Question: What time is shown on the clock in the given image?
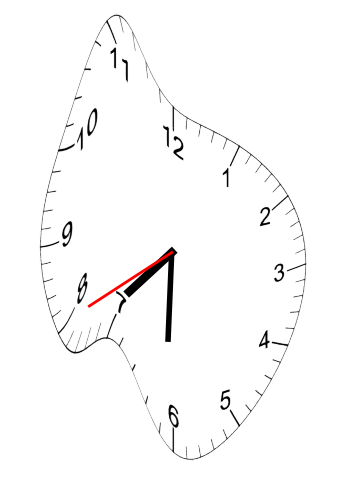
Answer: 07:30:40